Question: I have the following sql statement that calculate the sum of the column:
'''
select coalesce(SUM(cdin_ActMortgageAmnt),0)
from CDIndex,company
where comp_companyid=cdin_companyid and comp_idcust like '%10319%'
and cdin_Deleted is null and cdin_startunstufdate is not null
and cdin_Status='InProgress'
'''
gives me the output like this:

I tried to convert it to LINQ like this:
'''
var sumation = (from com in db.Companies
join cd in db.CDIndexes on com.Comp_CompanyId equals cd.cdin_CompanyId
where
cd.cdin_Status == "InProgress" &&
cd.cdin_startunstufdate == null &&
cd.cdin_Deleted == null
select new {
sum = cd.cdin_ActMortgageAmnt
}
);
var summ = sumation.Sum(x => x.sum);
'''
When I put tracePoint beside var 'summ' in debug mode it gives me null when i point to it.
What is the problem?
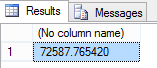
Answer: this query is appropriate your sql query
'''
var sumation =db.Companies.Join(db.CDIndexes,
com=>com.Comp_CompanyId,
cd=>cd.cdin_companyid,
(com,cd)=>new {com,cd})
.Where(x=>x.com.comp_idcust.Contains("10319") && x.cd.cdin_Status== "InProgress" &&
cd.cdin_startunstufdate != null &&
cd.cdin_Deleted == null)
.Select(x=>new
{
sum=x.cd.cdin_ActMortgageAmnt ?? 0
}).ToList()
'''